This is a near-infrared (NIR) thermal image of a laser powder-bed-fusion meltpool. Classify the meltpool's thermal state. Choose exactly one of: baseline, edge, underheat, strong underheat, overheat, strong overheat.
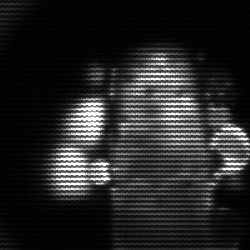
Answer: strong underheat